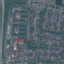
Land use / land cover: Residential